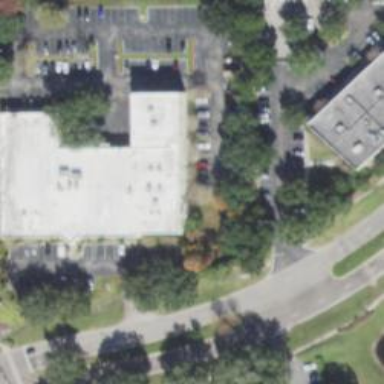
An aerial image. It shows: Office building.